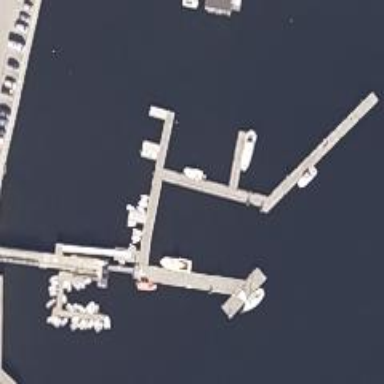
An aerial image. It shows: Man-made pier.